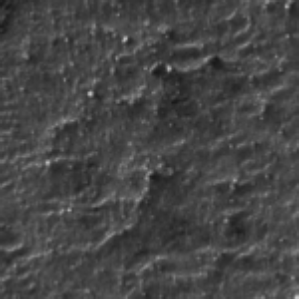
Label: frost